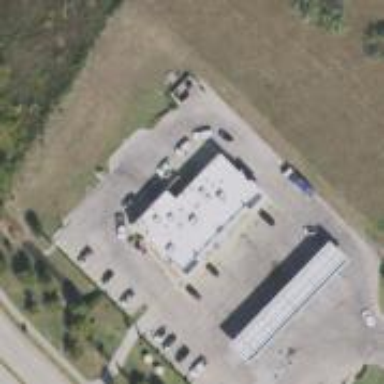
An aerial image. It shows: Convenience shop.